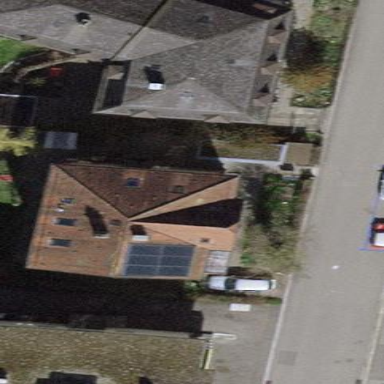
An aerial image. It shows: Apartments building with tiled roof.